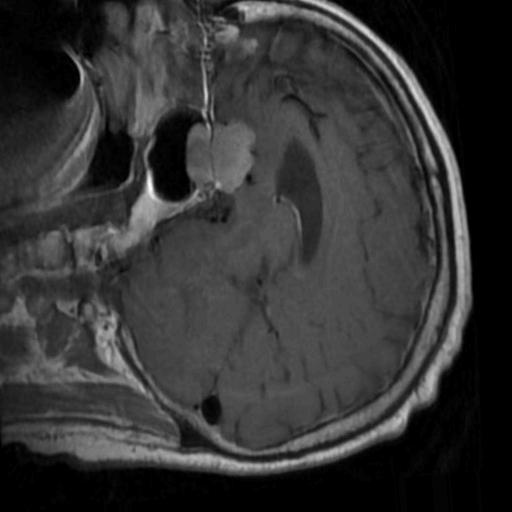
Label: brain_tumor